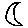
Label: moon